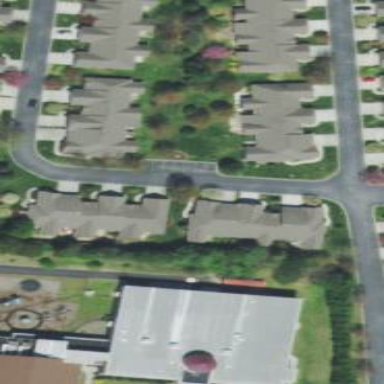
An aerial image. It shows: Condominium within residential area.